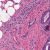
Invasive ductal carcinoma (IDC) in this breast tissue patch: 0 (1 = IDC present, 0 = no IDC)